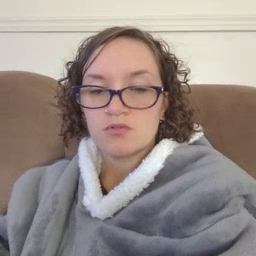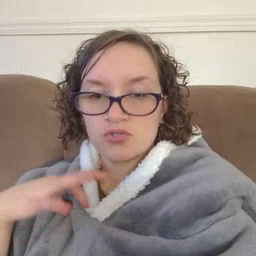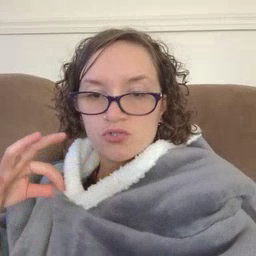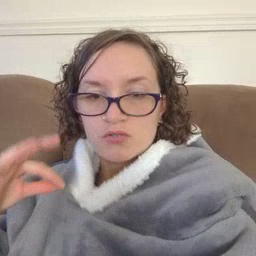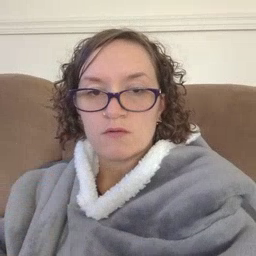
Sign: shirt